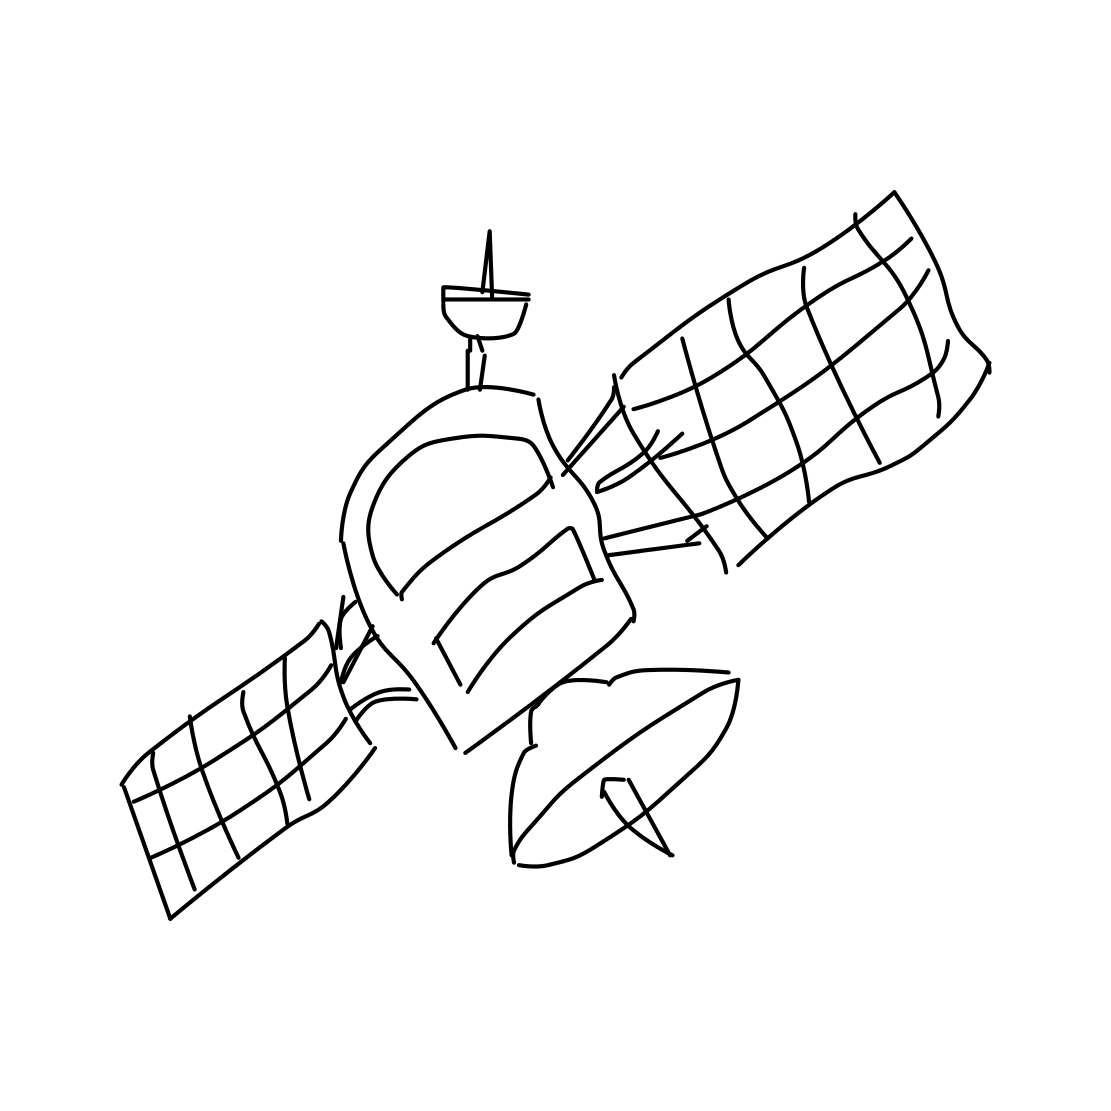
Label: satellite